Question: What is the result of this measurement?
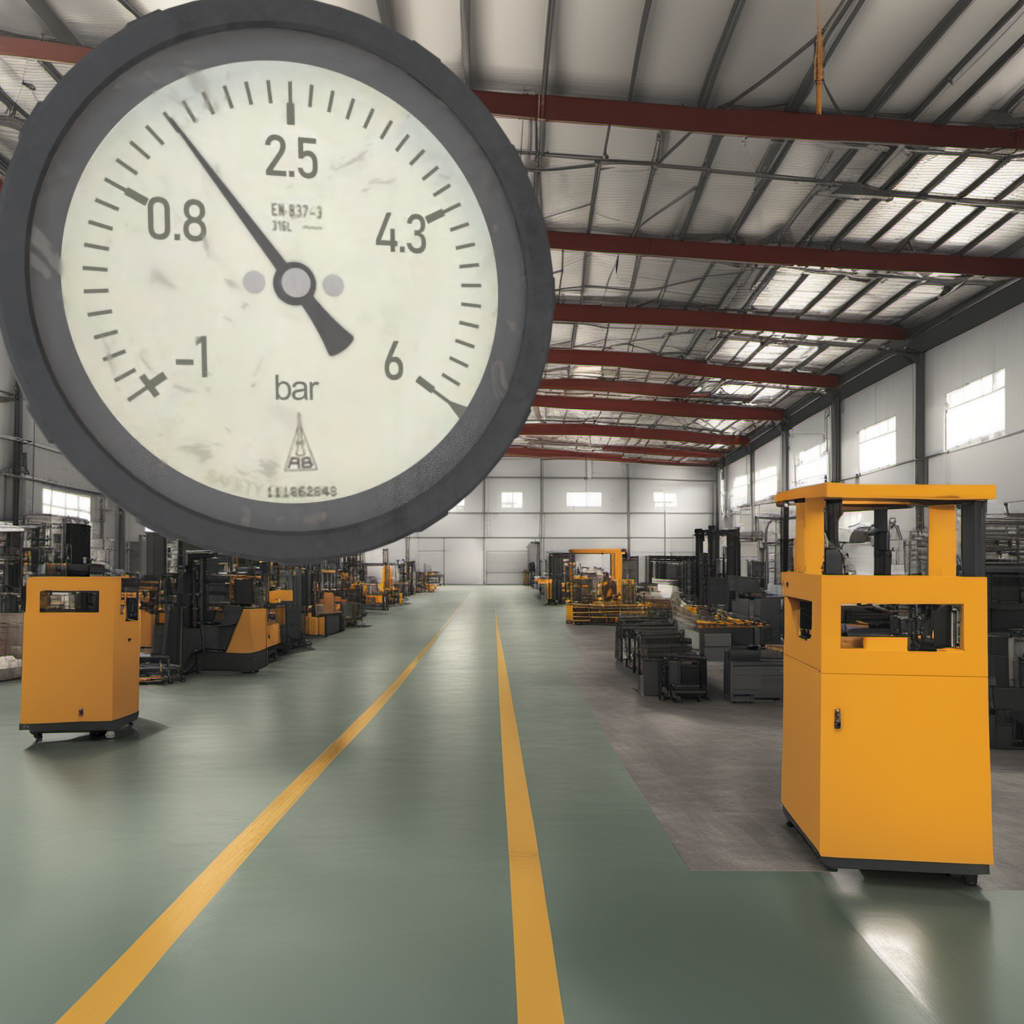
Answer: The result is 1.46
Question: What is the reading range of the measurement in the image?
Answer: The range is from -1 to 6
Question: What is the minimum and maximum value range of this measurement?
Answer: The minimum value is -1 and the maximum value is 6